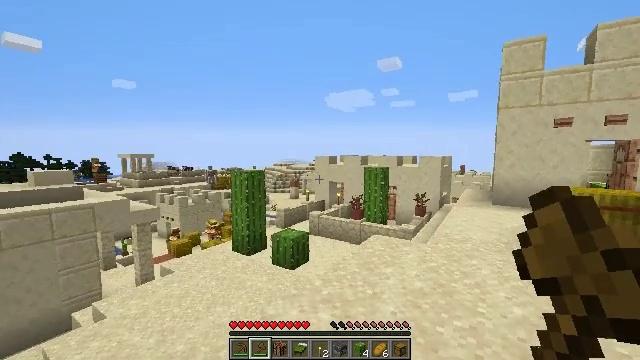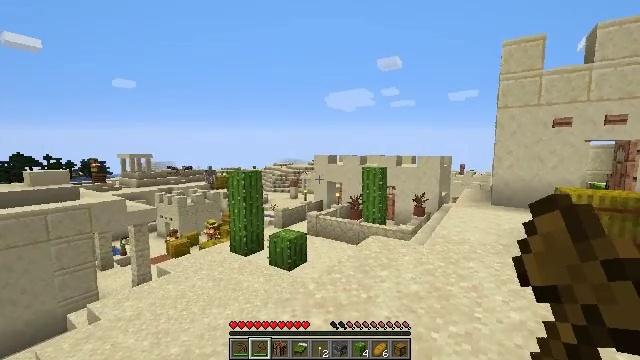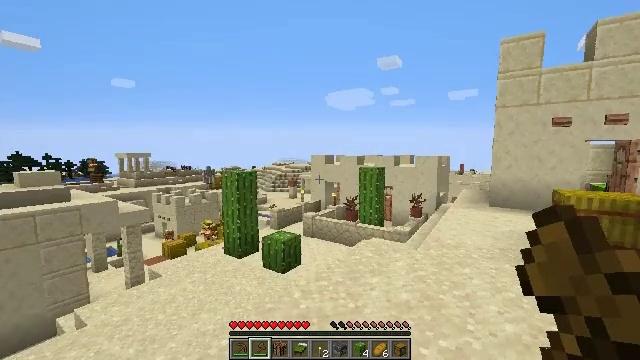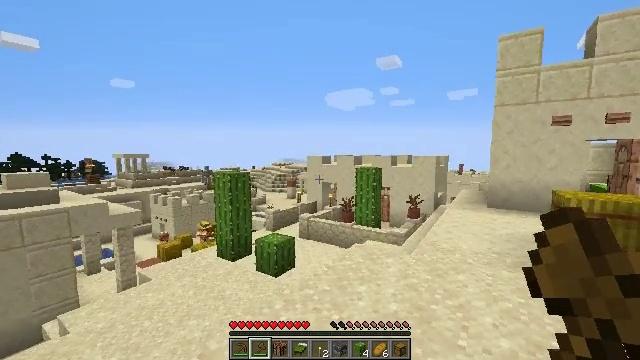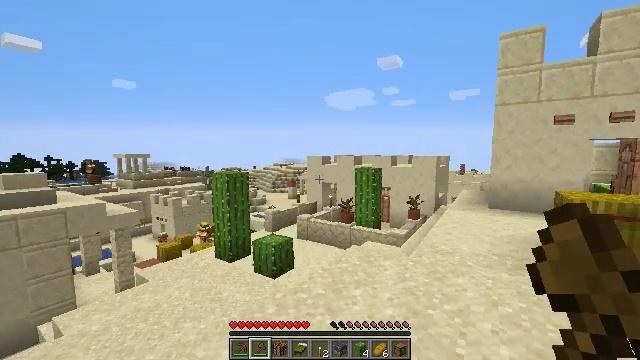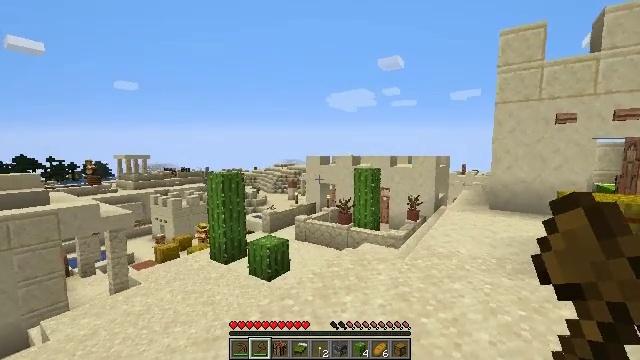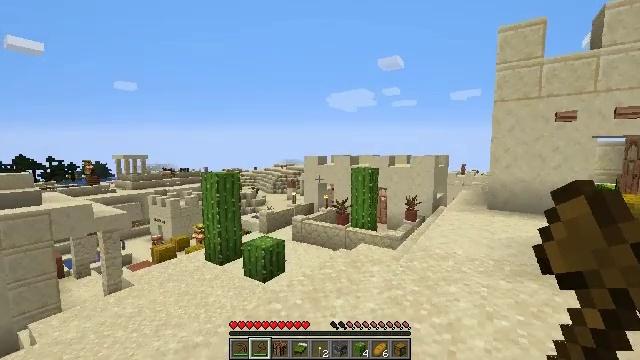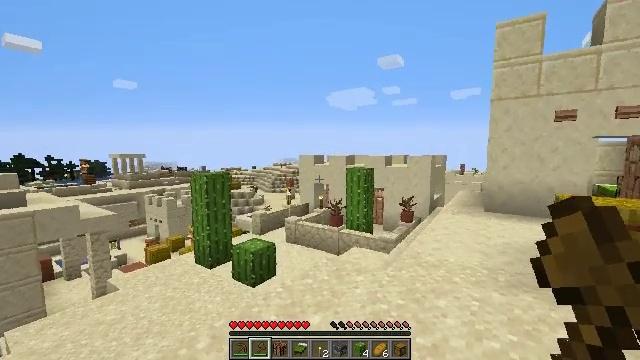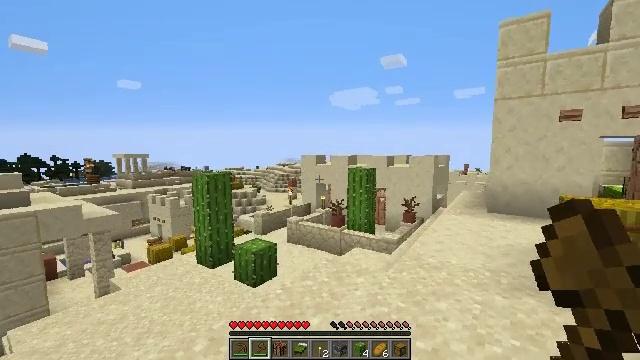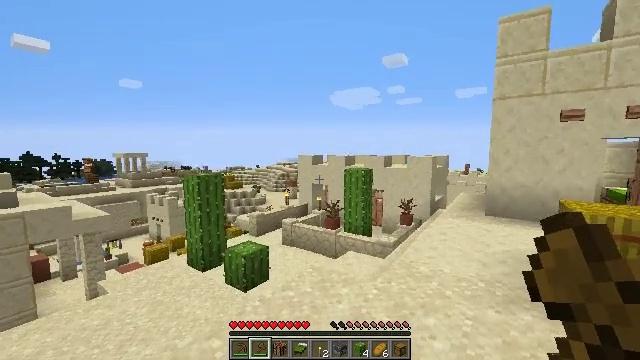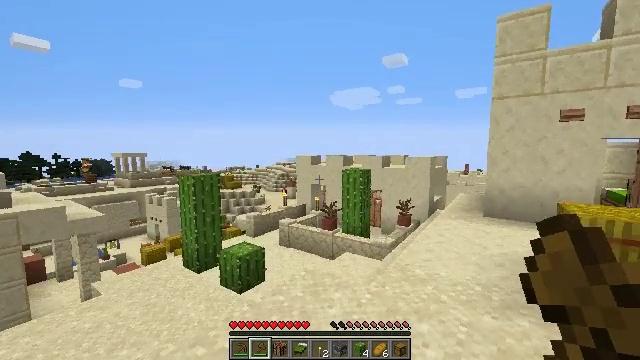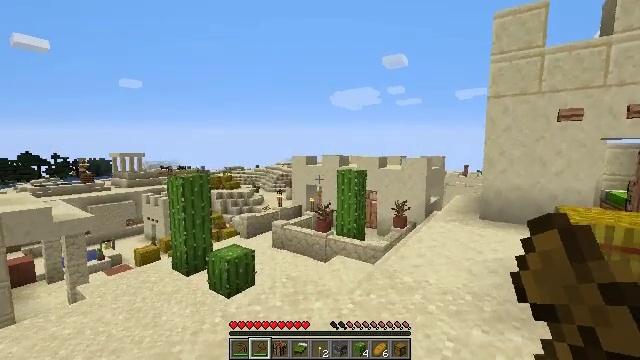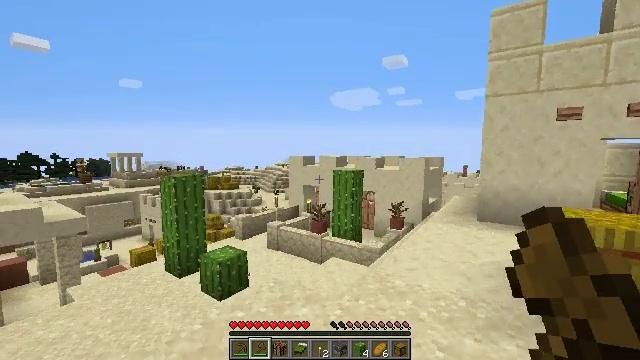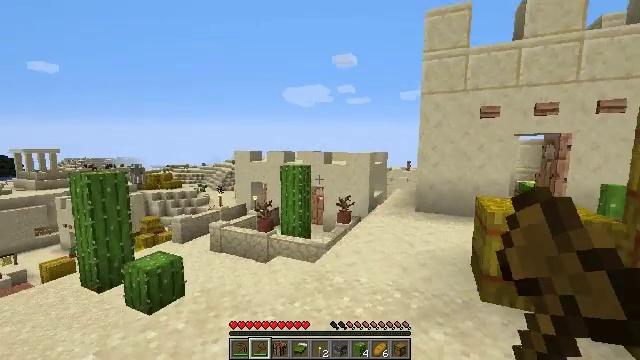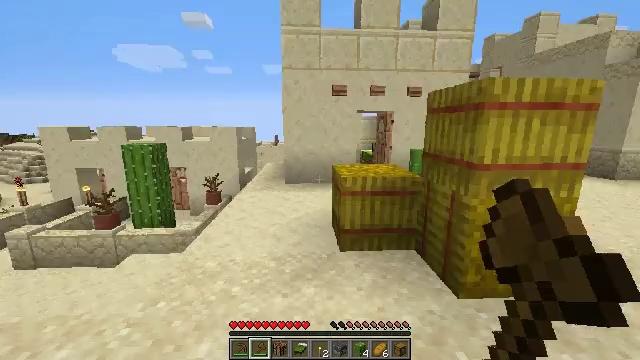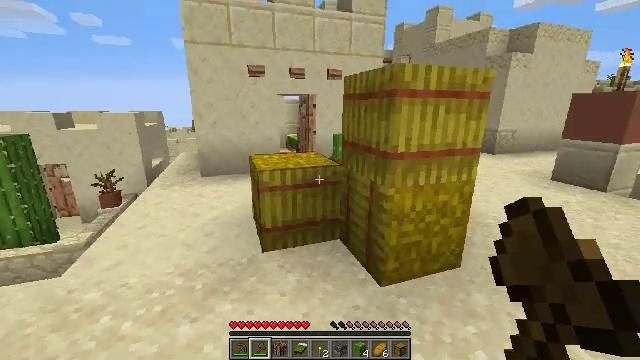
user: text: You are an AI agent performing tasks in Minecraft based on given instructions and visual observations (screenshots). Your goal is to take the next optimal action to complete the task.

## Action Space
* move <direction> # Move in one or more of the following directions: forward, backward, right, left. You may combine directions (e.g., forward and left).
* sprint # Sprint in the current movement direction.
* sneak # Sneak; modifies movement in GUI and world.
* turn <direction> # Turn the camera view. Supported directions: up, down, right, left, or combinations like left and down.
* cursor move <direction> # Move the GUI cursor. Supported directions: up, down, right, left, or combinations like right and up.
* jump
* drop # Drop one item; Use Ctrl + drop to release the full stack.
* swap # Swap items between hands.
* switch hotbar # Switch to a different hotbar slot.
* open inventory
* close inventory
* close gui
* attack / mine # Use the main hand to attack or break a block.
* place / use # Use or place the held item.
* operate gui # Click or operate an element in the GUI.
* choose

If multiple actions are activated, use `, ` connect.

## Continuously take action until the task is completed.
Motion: motion action
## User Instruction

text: Break the hay block to collect it.
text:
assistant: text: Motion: move forward and move right
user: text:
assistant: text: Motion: move forward and move right
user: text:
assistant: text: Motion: move forward and move right
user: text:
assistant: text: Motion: move forward and move right
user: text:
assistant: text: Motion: move forward and move right
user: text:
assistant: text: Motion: move forward and move right
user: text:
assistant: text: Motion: move forward and move right
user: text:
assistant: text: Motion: move forward and move right
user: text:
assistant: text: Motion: move forward and move right
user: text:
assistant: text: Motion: move forward and move right
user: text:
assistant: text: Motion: move forward and move right
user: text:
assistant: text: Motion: move forward and move right
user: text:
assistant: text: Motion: move forward and move right, turn right and down
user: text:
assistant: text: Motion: move forward and move right, turn right and down
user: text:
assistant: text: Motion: move forward and move right, turn right and down
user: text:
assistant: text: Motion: move forward and move right
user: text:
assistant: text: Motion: move forward and move right
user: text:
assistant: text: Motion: move forward and move right
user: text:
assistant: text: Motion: move forward and move right, turn left and down
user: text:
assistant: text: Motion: move forward and move right, turn left and down
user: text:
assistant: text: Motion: move forward and move right
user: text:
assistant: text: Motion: move forward and move right, turn down
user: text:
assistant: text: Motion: move forward and move right, attack / mine
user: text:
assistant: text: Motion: move forward and move right, attack / mine
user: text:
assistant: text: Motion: attack / mine
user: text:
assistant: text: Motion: turn left, attack / mine
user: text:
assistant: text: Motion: turn left, attack / mine
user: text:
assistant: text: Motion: turn left, attack / mine
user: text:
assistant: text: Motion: turn left, attack / mine
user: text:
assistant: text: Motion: turn left, attack / mine